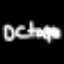
Label: octagon